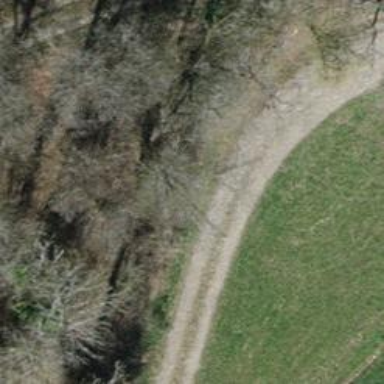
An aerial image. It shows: Compacted track road with grade3 tracktype.